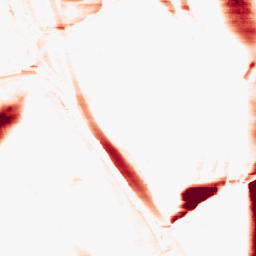
Category: morphological
Decomposition family: morphological_rect
Decomposition parameters: operation: opening
width: 50
height: 3
Upsampling method: sinc_blackman
Upsampling parameters: scale: 4
kernel_size: 16
Upsampling scale: 4